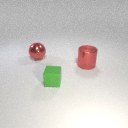
small green rubber cube to the right of large red metal sphere